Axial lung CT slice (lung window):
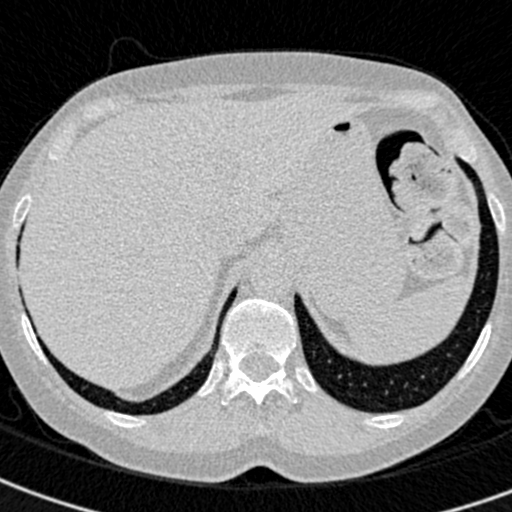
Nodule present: no